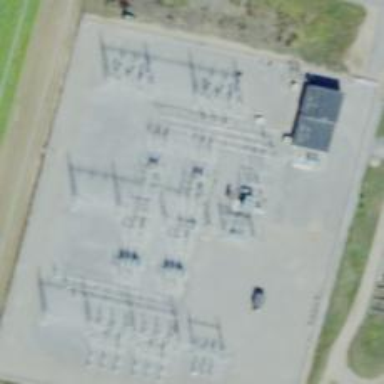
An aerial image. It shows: Switch used for power control.